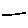
Label: line